Interaction volume radius: 5 \u00c5
Interaction volume height: 10 \u00c5
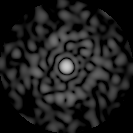
Disorder parameter: 0.8033